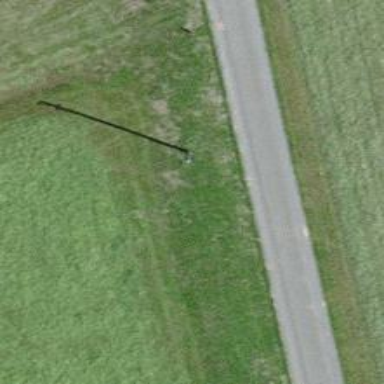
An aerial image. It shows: Minor power line.